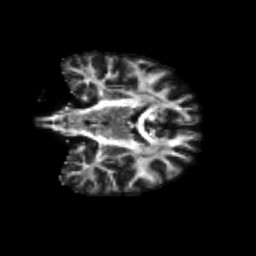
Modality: FA
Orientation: coronal
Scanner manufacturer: siemens
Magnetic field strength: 3 T
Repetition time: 4.16 s
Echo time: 0.0806 s